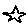
Label: star